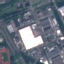
Land use / land cover: Industrial